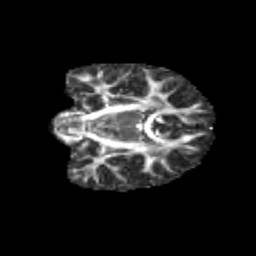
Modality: FA
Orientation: coronal
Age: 12
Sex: male
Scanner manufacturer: siemens
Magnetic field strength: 3 T
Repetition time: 3.8 s
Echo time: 0.07 s